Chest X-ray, AP view. Patient: 54 years old, sex M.
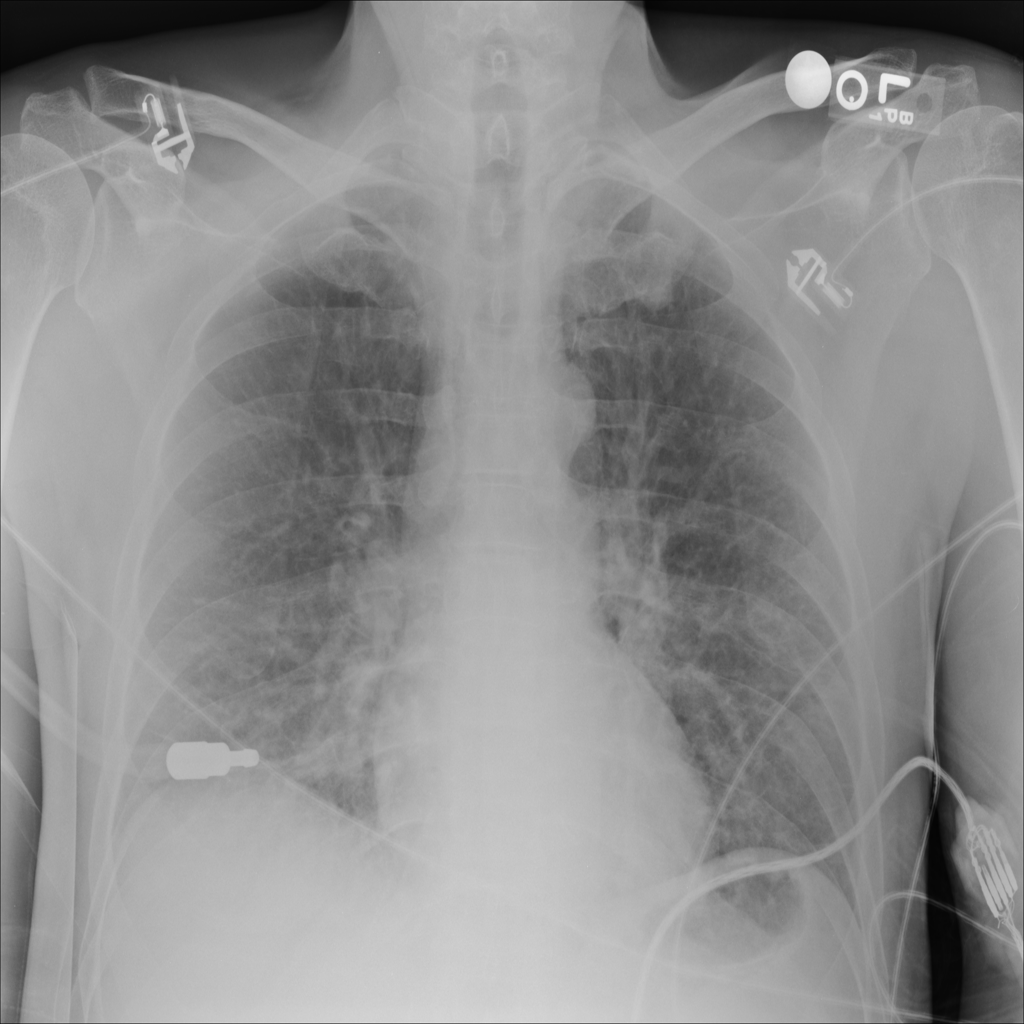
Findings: No Finding